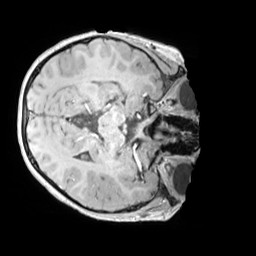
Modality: MP2RAGE
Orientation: axial
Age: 10
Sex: male
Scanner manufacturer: siemens
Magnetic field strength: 3 T
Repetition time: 4 s
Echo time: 0.00303 s